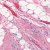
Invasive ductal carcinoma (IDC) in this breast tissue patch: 1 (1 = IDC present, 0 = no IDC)